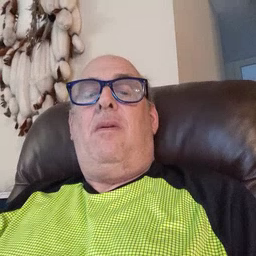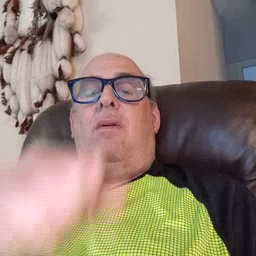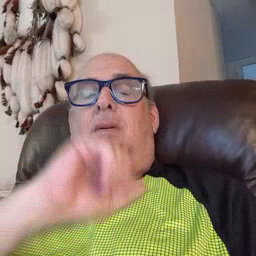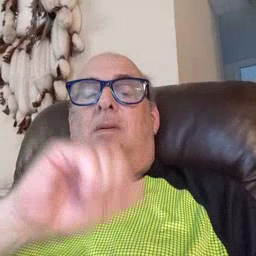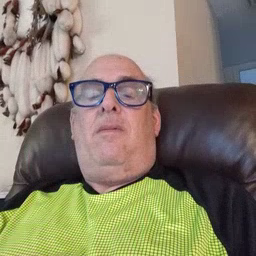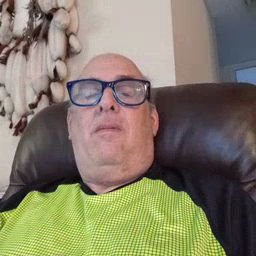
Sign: icecream